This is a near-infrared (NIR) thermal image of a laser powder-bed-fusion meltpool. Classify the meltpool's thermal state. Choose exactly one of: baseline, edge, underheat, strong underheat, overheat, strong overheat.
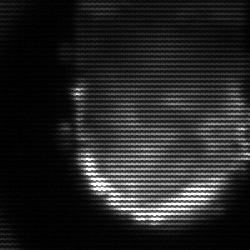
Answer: baseline